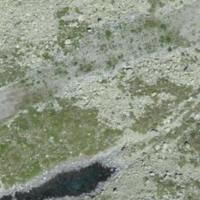
EUNIS habitat code: 48
Species observed at this site:
Jacobaea incana